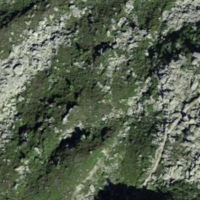
EUNIS habitat code: 31
Species observed at this site:
Nucifraga caryocatactes